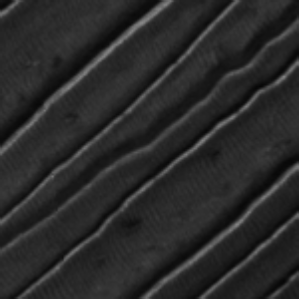
Label: frost